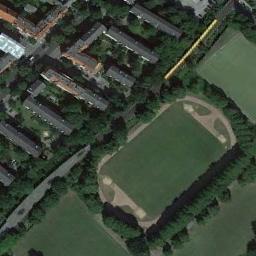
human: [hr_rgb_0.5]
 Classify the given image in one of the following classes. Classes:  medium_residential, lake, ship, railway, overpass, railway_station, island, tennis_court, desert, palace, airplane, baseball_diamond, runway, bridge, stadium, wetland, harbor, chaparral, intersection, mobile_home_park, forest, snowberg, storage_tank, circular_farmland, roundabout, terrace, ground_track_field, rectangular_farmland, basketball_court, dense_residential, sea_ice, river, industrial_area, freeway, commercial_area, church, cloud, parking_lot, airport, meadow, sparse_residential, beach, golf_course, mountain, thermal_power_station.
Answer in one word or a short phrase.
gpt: ground_track_field